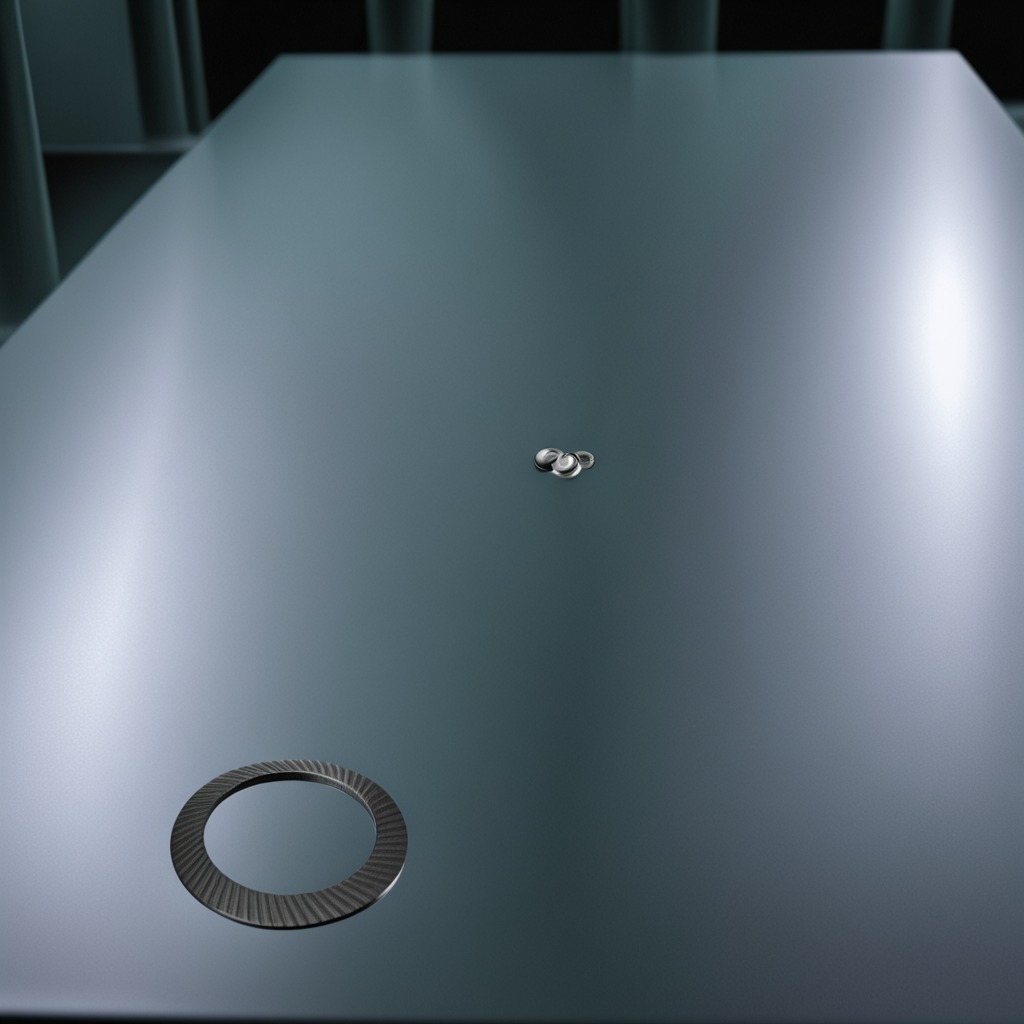
A flat metal washer is lying on the table.